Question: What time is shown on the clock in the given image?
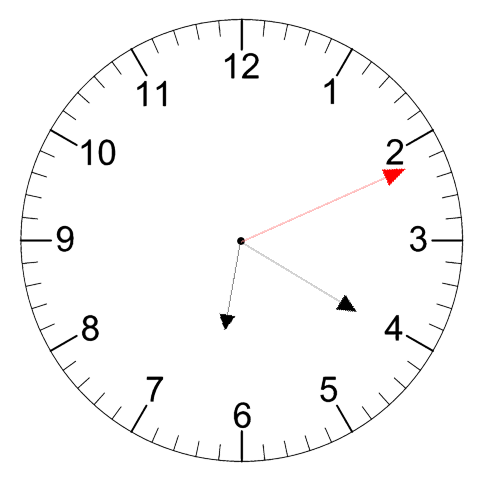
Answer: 06:20:11